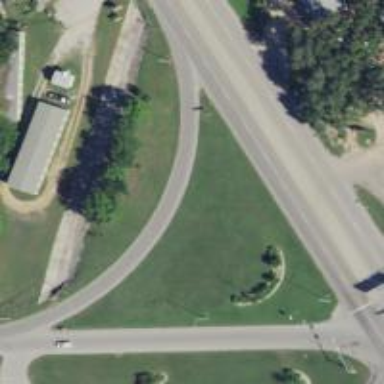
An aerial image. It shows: Trunk link highway with asphalt surface.